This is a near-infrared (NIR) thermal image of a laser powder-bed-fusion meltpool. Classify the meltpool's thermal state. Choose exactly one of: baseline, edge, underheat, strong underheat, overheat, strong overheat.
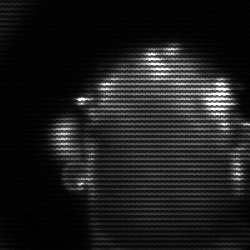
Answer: baseline